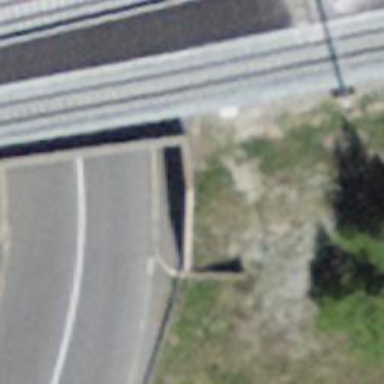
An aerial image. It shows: Retaining wall.